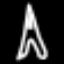
Label: The Eiffel Tower